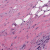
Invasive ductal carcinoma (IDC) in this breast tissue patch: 1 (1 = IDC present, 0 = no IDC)